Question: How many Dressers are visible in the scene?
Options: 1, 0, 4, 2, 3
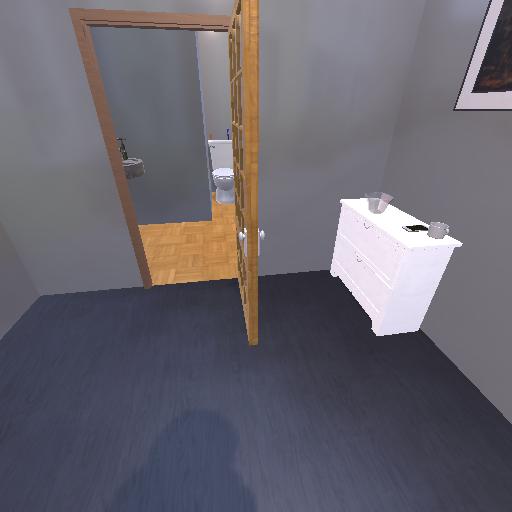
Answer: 1